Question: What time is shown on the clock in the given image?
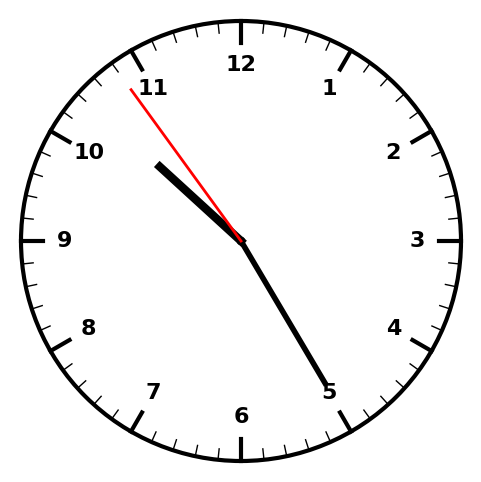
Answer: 10:24:54